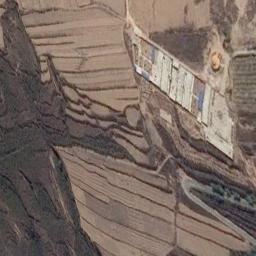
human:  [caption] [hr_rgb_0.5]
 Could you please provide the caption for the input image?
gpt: The green plants on the left side of the terrace are dense .

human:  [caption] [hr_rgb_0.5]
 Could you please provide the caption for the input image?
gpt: There was a little weed around the terraces .

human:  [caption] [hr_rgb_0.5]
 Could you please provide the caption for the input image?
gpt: The green and bare terrace is next to some houses .

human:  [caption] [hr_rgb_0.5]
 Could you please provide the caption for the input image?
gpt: Houses and paths along a small patch of brown terraces .

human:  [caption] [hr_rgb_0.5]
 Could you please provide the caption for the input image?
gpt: There are some buildings beside the brown terraces .